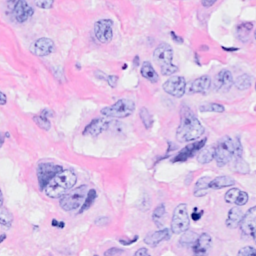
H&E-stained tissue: Breast